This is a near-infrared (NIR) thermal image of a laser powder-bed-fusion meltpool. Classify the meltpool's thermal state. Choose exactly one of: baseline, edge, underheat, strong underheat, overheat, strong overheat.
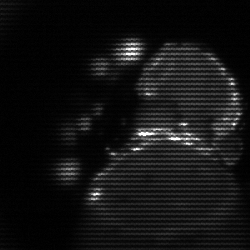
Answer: edge